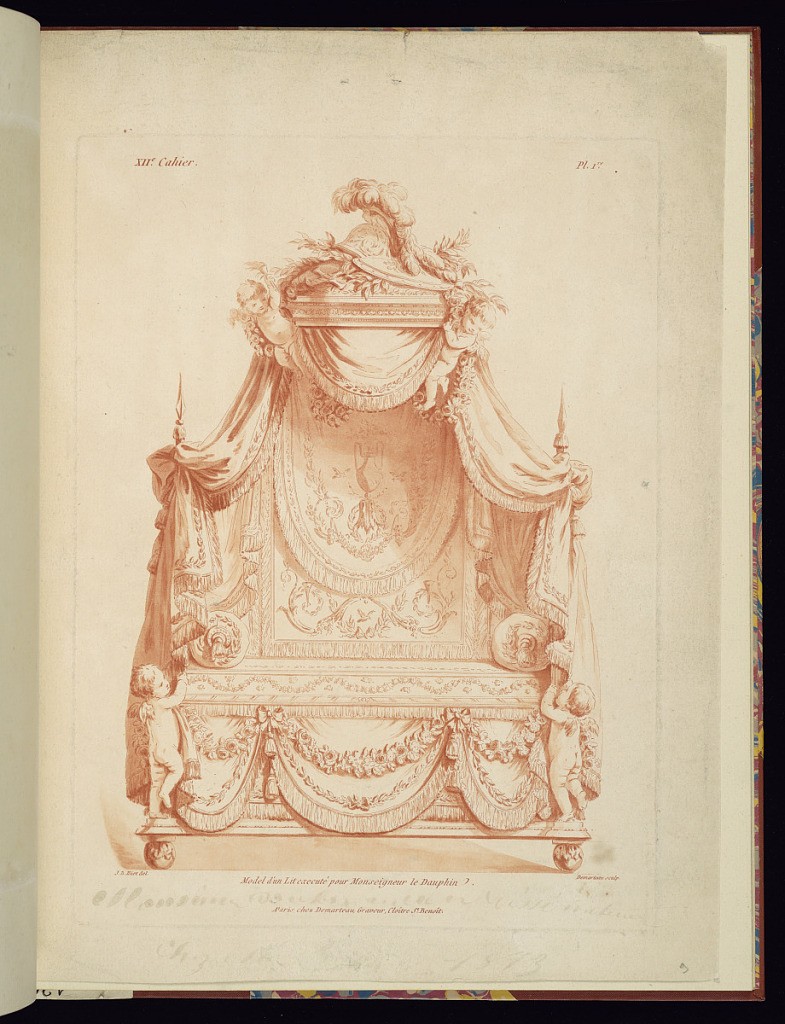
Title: Model d’un Lit executé pour Monseigneur le Dauphin
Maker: Jean-Baptiste Huet, French, 1745 – 1811
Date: ca. 1783
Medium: Crayon-manner in red ink on laid paper
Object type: Print
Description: A design for a bed for the Dauphin of France, born in 1781 from the twelfth book of designs by J.B. Huet. The bed is upholstered with a canopy topped with a feathered helmet and shield, flanked by putti, and decorated with garlands of flowers and branches with leaves. The drapery is finished with passementerie. The back of the bed is decorated with woven textiles with neoclassical arabesque designs of flowers, fleurons, leaves, a vase, and birds. Two round cushions with tassels on either end of the bed, the drapery hanging from the canopy is pulled to the sides around two spear finials, with two winged putti standing below on the base of the bed. The drapery on the front of the bed is draped with garlands of flowers and tied with ribbons and tassels hanging from the ribbons and trimmed with passementerie.